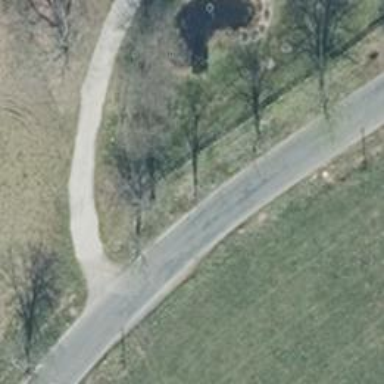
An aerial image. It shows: Avenue lined with broadleaved deciduous trees.